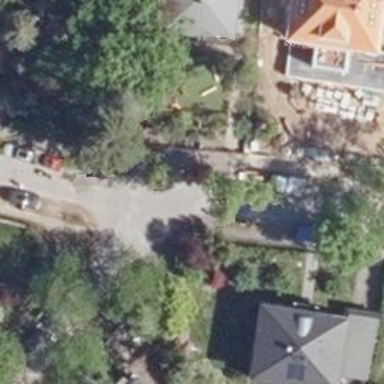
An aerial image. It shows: Residential road with sidewalks on both sides. The parking lanes are parallel to the road.